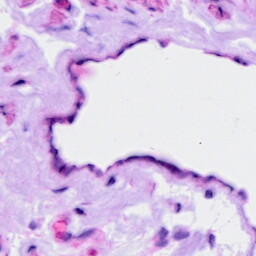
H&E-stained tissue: Ovarian